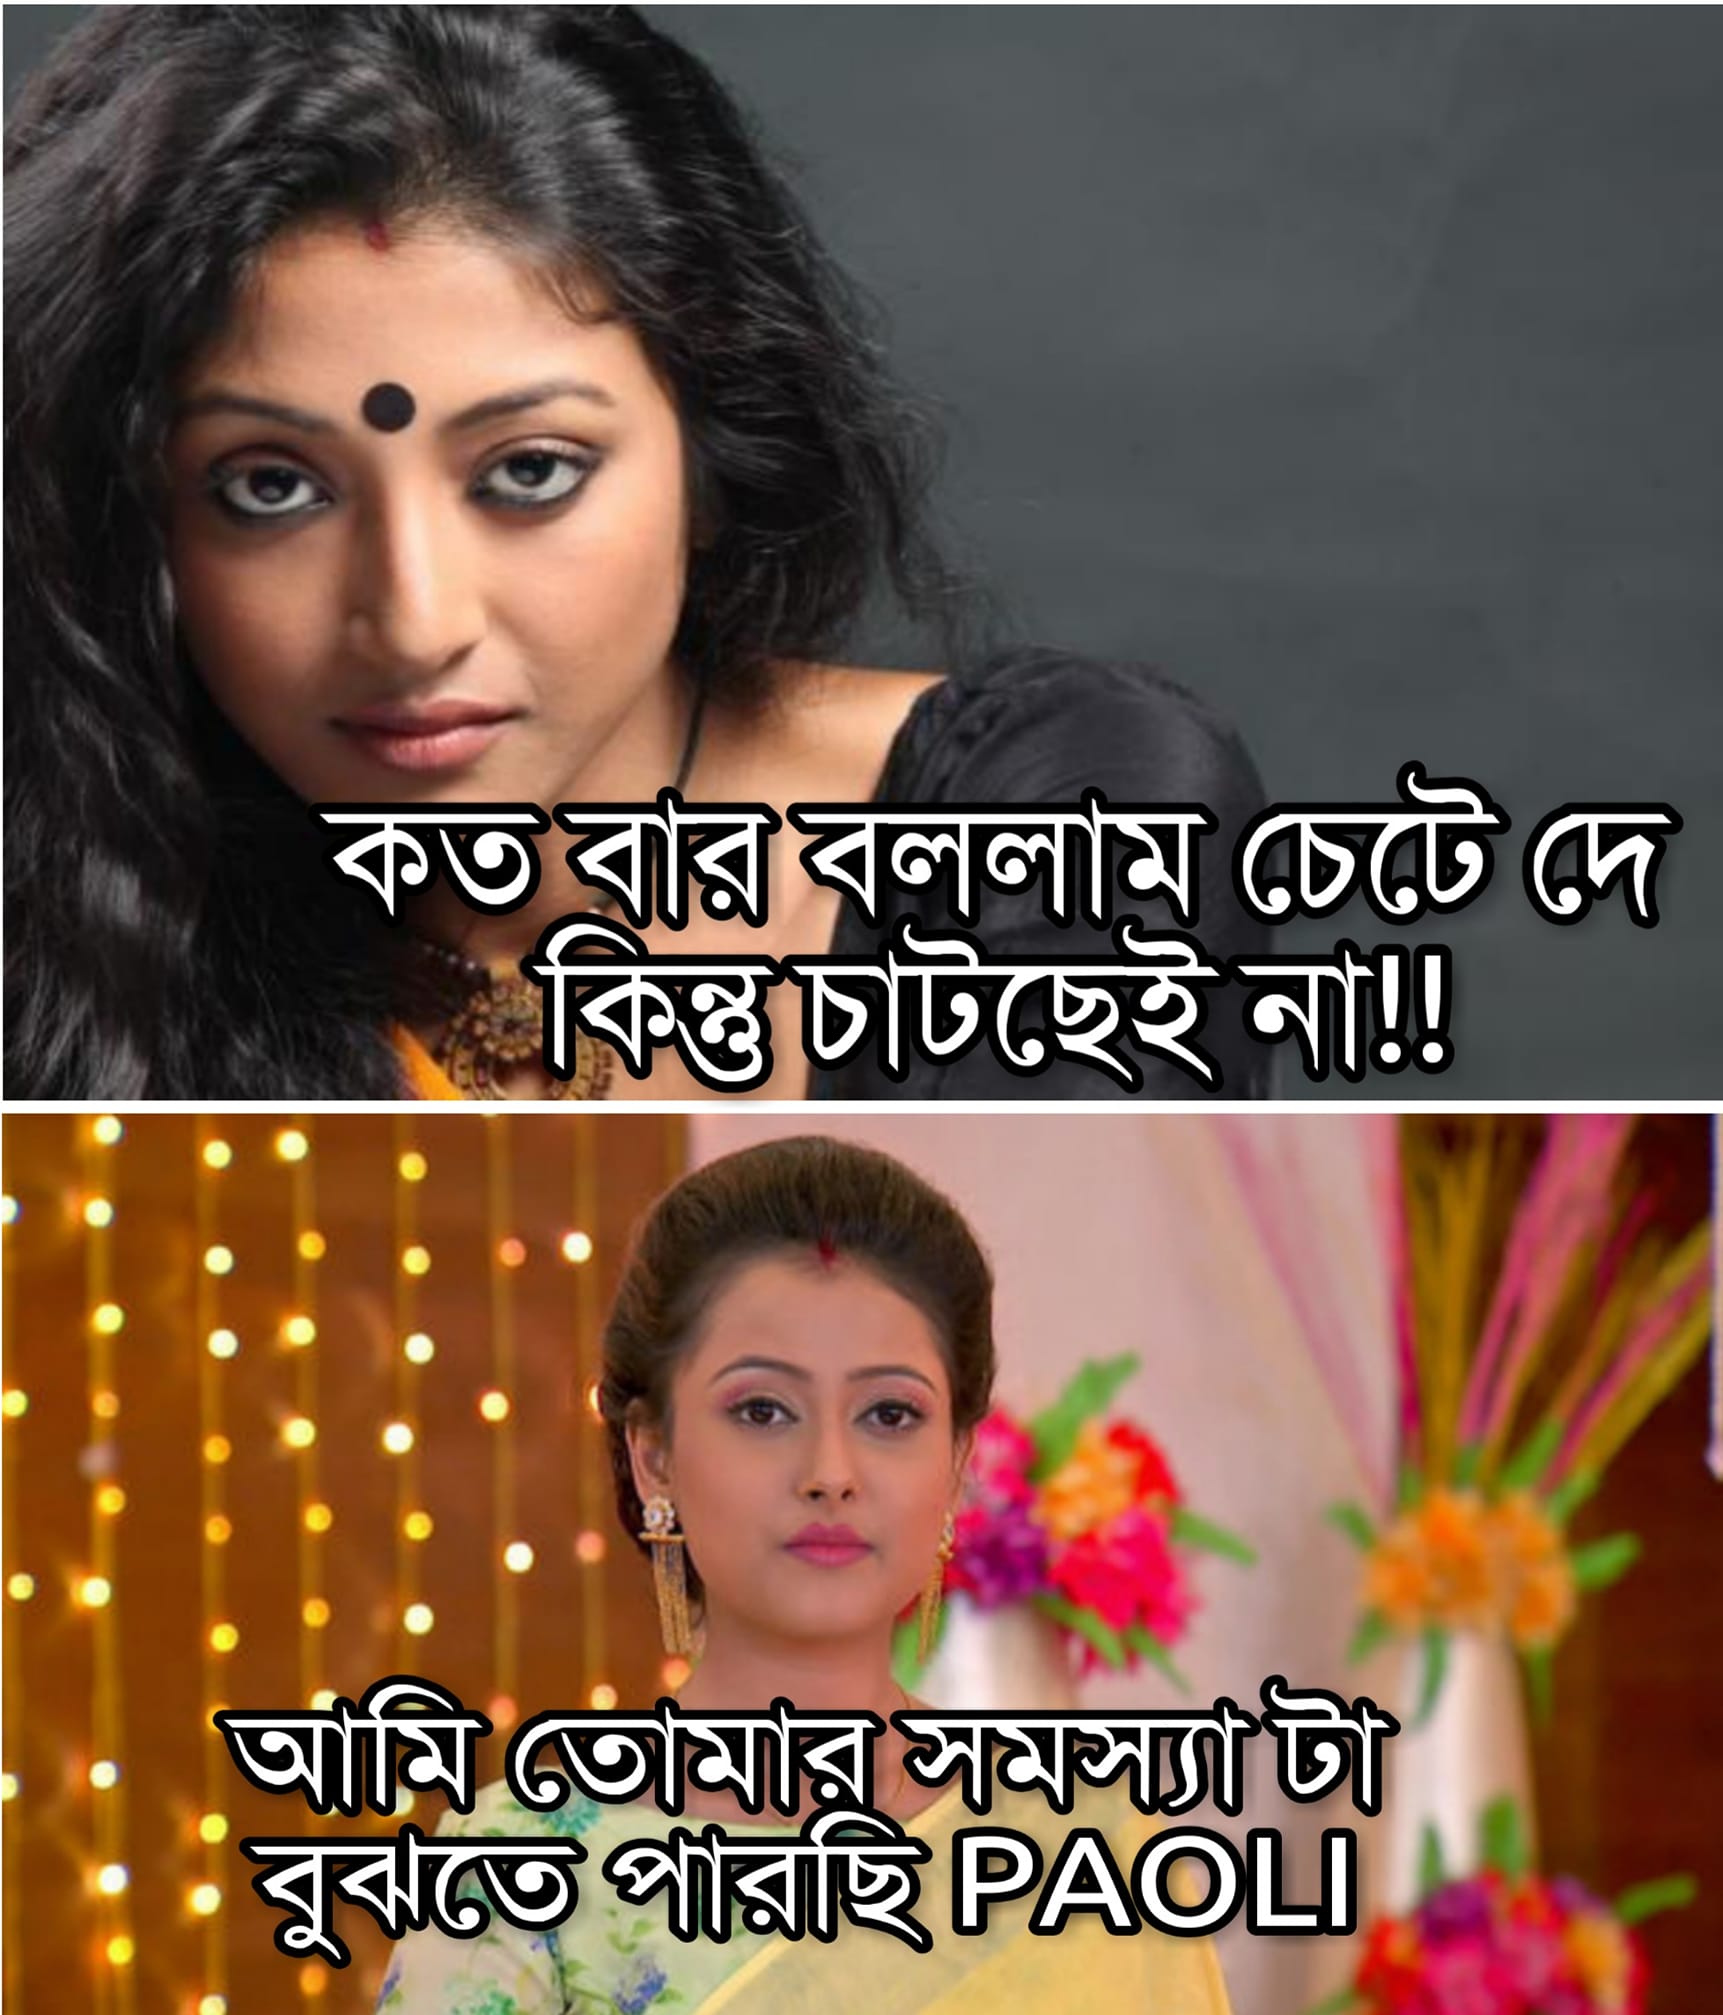
Caption: কত বার বললাম চেটে দে কিন্তু চাটছেই না !!!   আমি তোমার সমস্যা টা বুঝতে পারছি  PAOLI
Label: hate